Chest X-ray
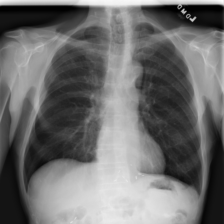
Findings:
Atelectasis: negative
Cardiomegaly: negative
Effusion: negative
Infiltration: negative
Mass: negative
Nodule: negative
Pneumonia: negative
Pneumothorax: negative
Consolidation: negative
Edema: negative
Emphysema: negative
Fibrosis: negative
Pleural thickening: negative
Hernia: negative